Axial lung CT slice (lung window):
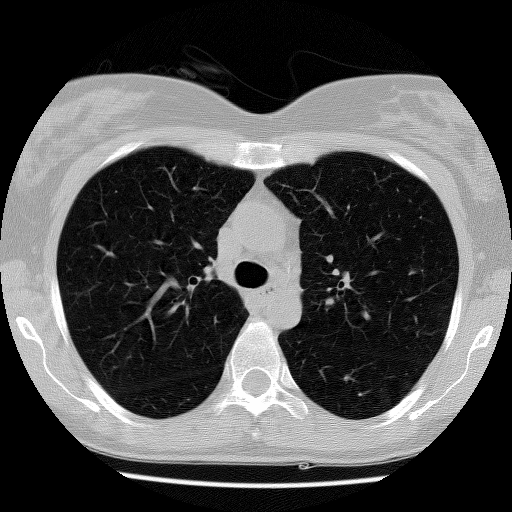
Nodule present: no